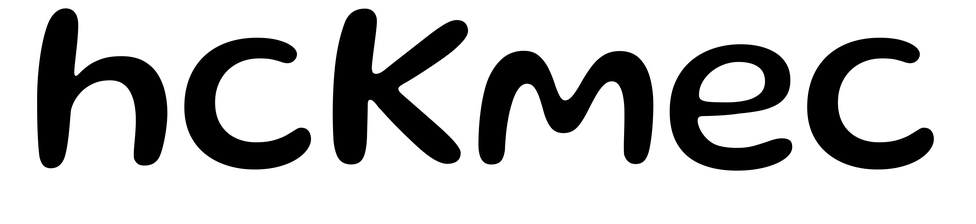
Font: Gluten_Regular